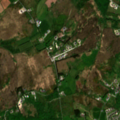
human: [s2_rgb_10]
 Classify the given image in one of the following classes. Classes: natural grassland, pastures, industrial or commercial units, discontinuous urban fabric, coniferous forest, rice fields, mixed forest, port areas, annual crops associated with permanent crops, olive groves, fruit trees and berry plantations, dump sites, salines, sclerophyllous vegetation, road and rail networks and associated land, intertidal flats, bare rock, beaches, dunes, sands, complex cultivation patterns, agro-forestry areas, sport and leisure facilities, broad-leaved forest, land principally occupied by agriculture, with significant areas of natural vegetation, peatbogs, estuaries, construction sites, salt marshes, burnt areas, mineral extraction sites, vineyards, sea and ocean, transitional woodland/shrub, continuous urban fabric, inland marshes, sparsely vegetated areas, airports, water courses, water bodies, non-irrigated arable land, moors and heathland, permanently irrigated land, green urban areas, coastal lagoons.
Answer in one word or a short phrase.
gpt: discontinuous urban fabric, pastures, broad-leaved forest, moors and heathland